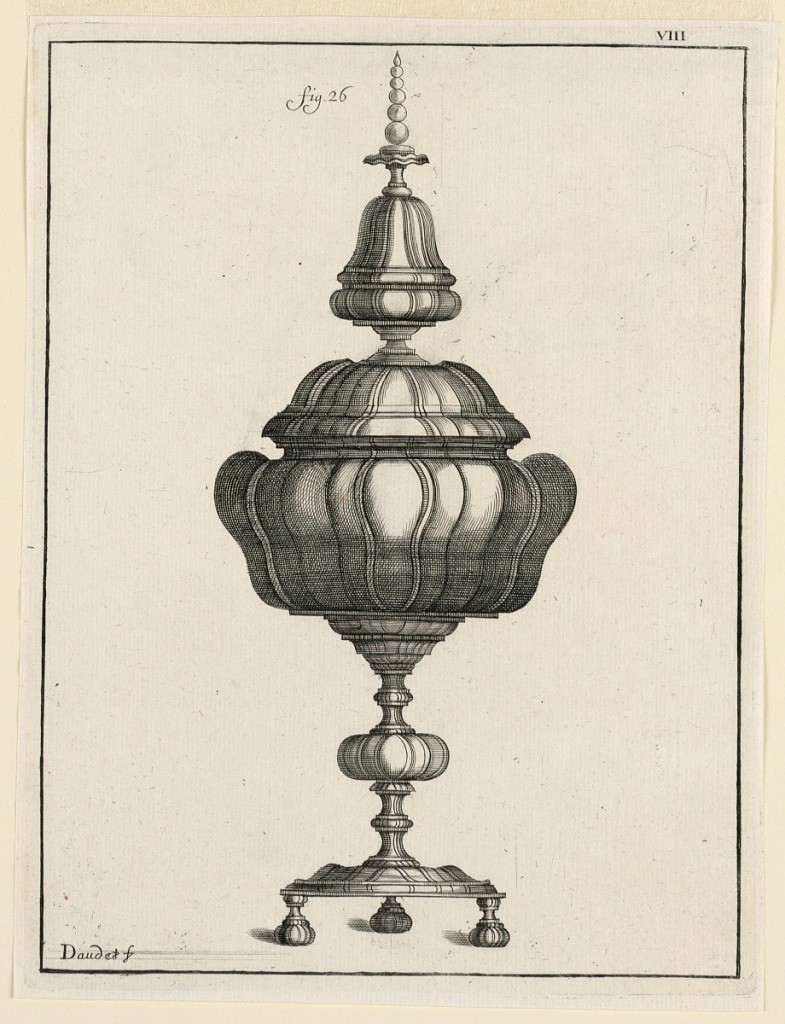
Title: Plate 8, from Recueil d'ouvrages curieux de mathématique et de mécanique, ou description du cabinet de Monsieur Grollier de Servière
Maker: Etienne Joseph Daudet, French, 1672 - 1730
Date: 1732
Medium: Engraving on paper
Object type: Print
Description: A design for a vase, urn, or container on a stem, the base supported by three feet. To be carried out in metal or ivory. The top forms a point made up of successfively smaller solid spheres.